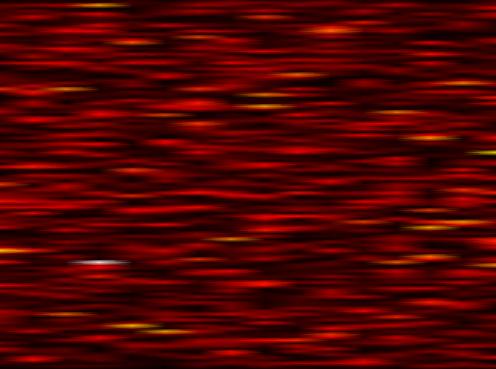
Label: FBMC